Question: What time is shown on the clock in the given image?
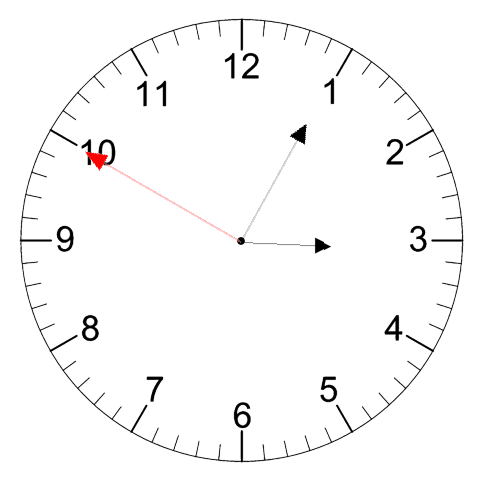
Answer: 03:04:50